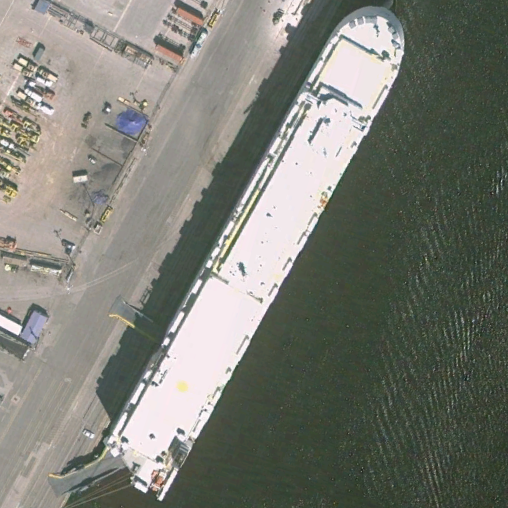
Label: civil